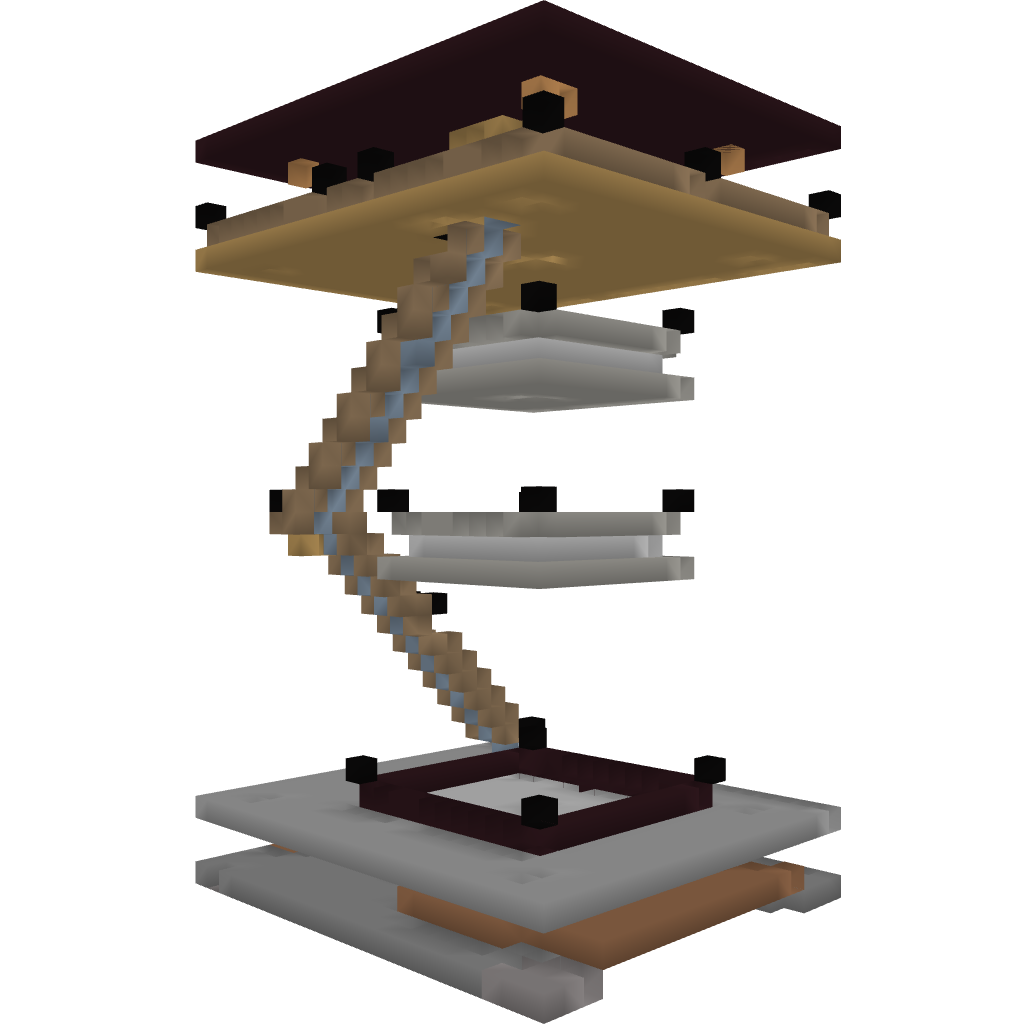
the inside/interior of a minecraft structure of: Multi-tier Pool House